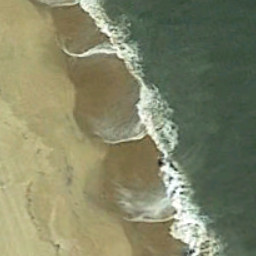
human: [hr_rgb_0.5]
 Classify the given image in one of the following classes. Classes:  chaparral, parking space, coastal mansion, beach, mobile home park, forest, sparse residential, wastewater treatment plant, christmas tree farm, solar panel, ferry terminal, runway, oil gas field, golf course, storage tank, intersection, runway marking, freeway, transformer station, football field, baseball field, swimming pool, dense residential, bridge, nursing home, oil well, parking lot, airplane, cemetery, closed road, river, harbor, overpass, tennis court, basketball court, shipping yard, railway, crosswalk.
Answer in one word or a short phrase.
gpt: beach